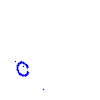
Particle: proton